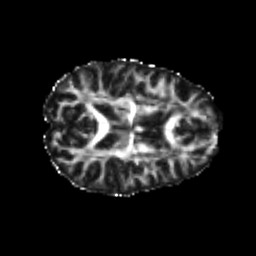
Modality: FA
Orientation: axial
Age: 21
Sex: female
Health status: healthy
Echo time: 0.074 s